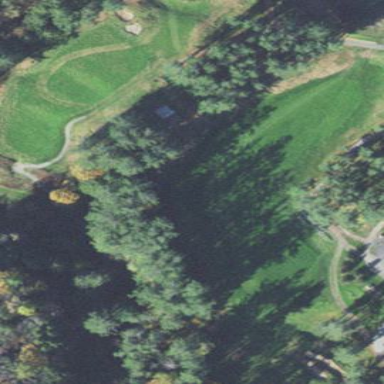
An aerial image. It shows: Grassy area designated as golf fairway.